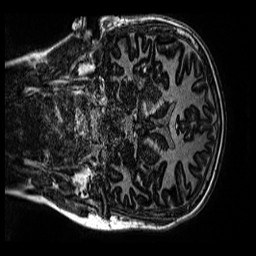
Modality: MP2RAGE
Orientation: coronal
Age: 11
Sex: male
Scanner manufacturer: siemens
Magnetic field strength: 3 T
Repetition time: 4 s
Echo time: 0.00299 s